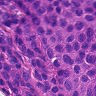
Metastatic tissue present: yes